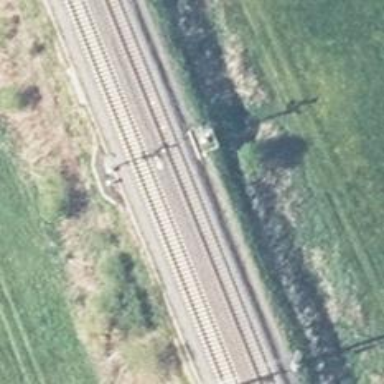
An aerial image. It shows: Railway signal with block marker.